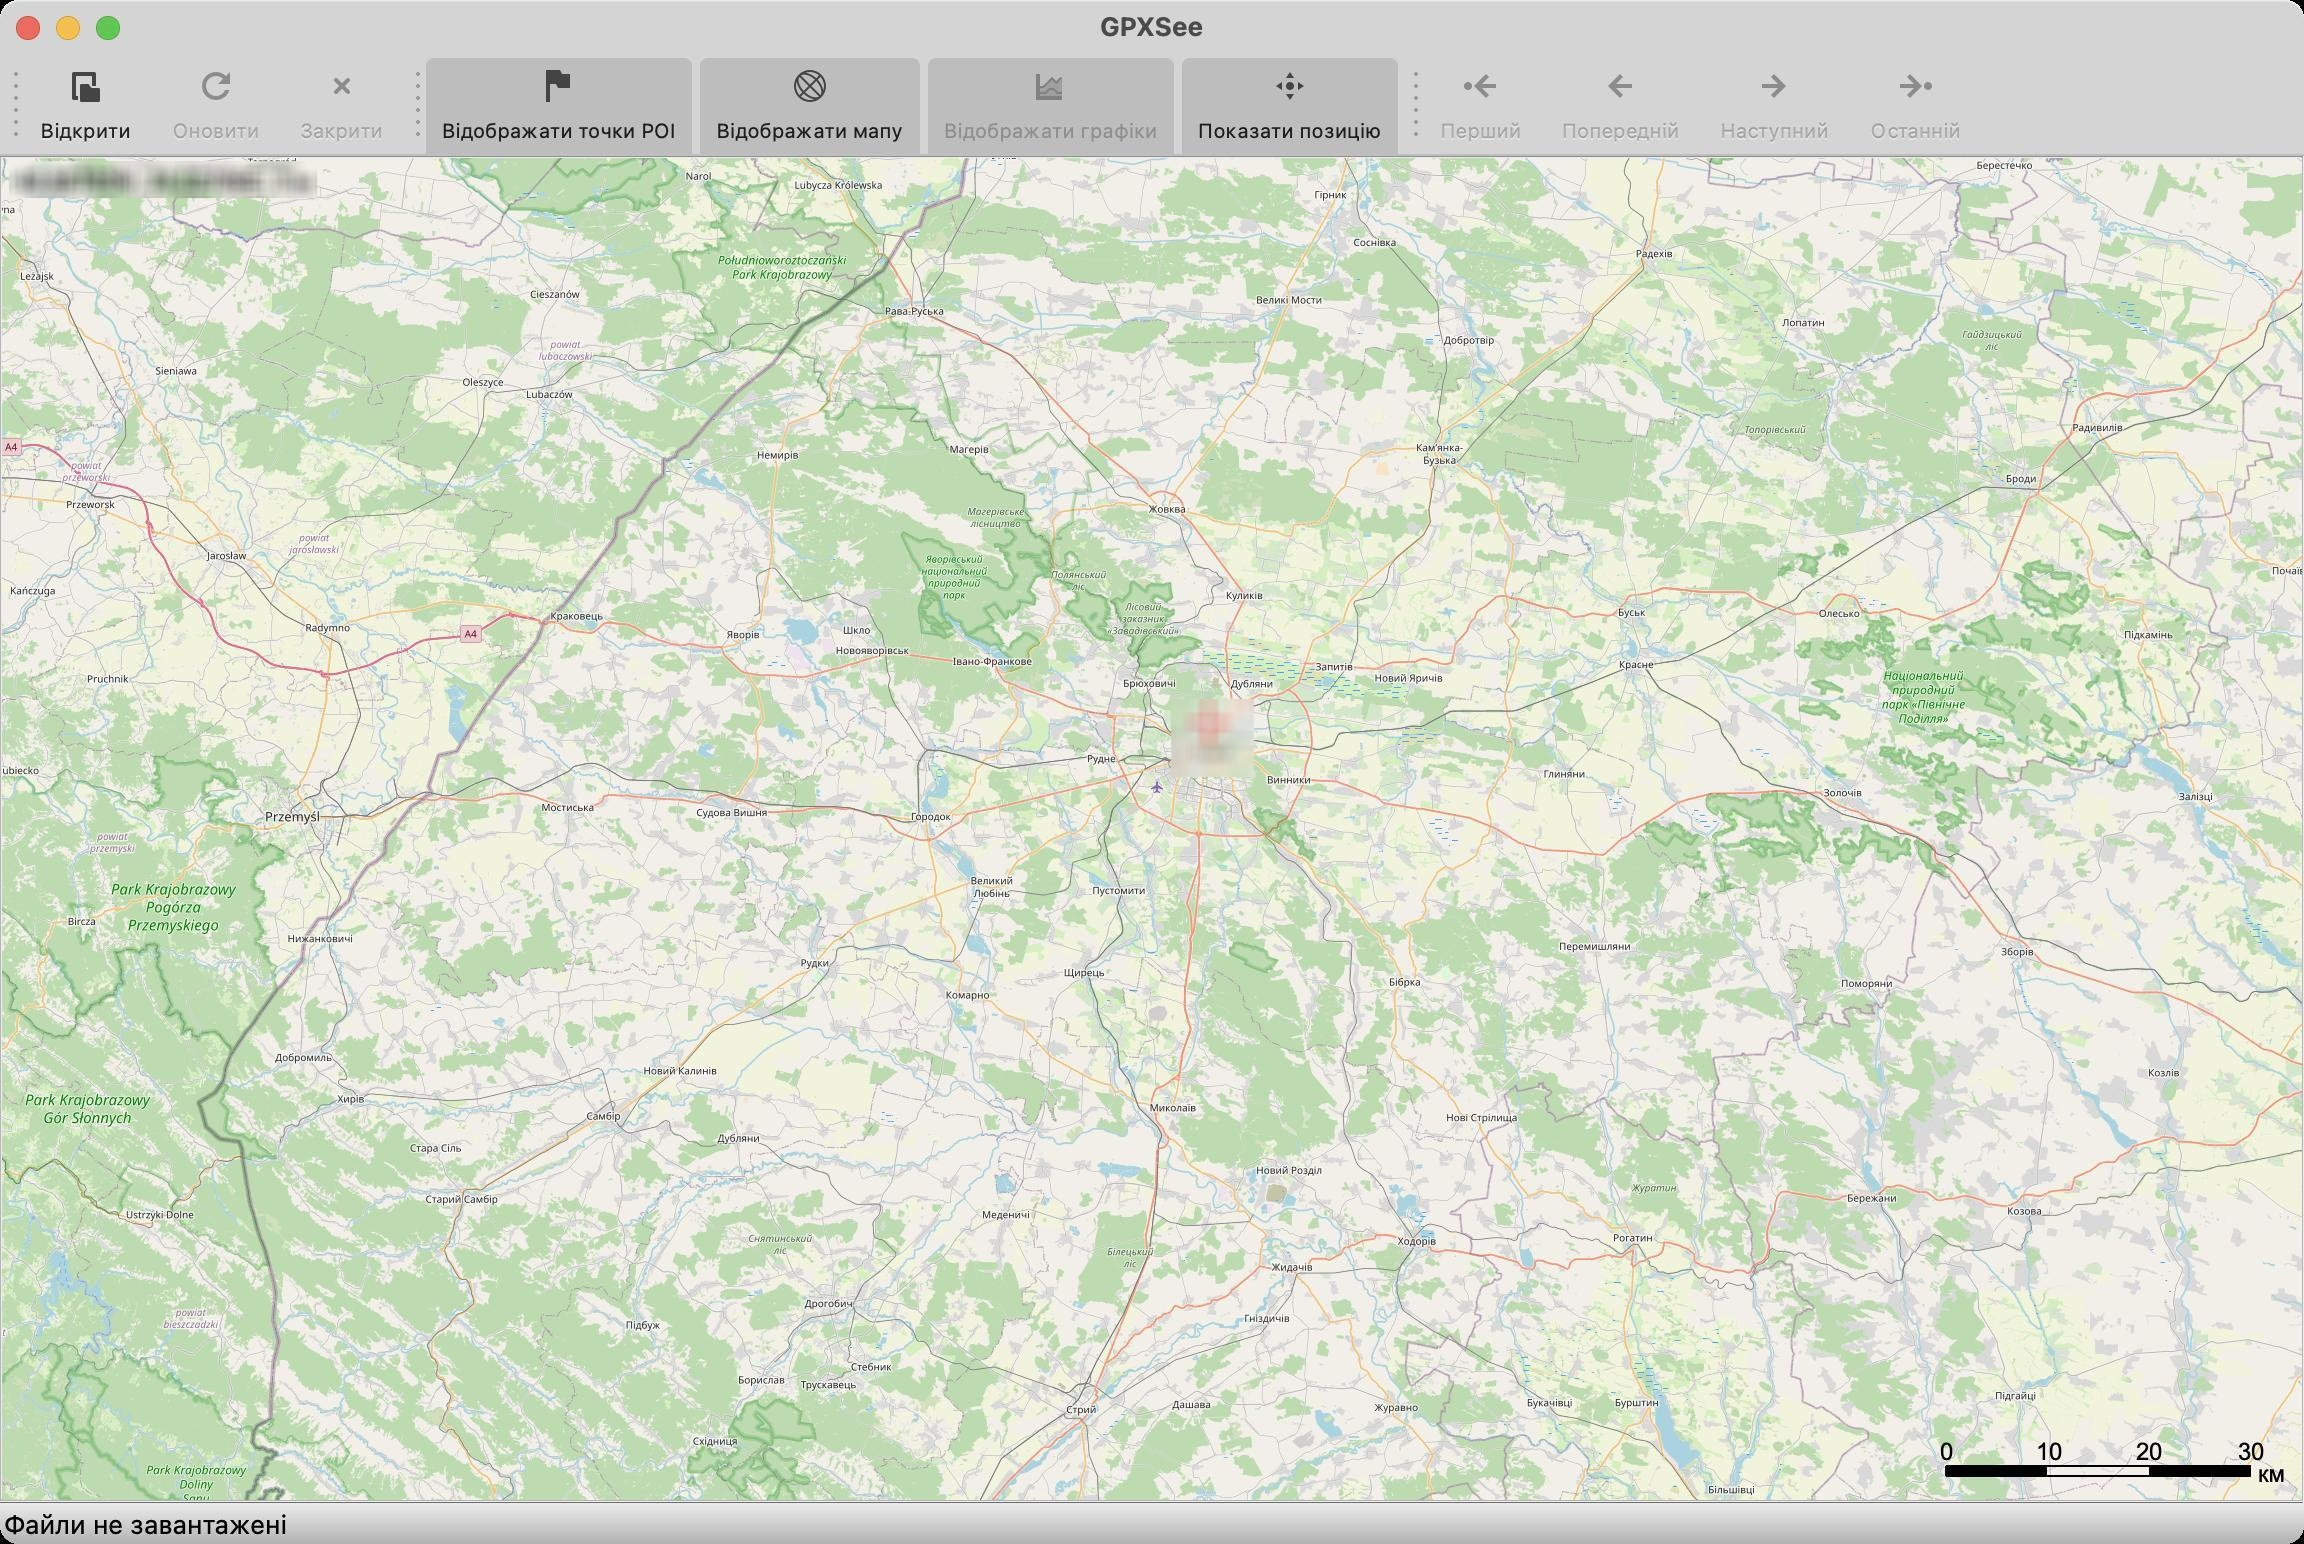
Accessibility tree:
{"name": "GPXSee", "role": "AXWindow", "description": null, "role_description": "звичайне вікно", "value": null, "position": "376.00;133.00", "size": "1152;772", "children": [{"name": "", "role": "AXStaticText", "description": "", "role_description": "текст", "value": null, "position": "0.00;751.00", "size": "1152;21", "children": [{"name": null, "role": "AXStaticText", "description": "", "role_description": "текст", "value": "Файли не завантажені", "position": "2.00;754.00", "size": "910;16", "children": []}, {"name": null, "role": "AXStaticText", "description": "", "role_description": "текст", "value": "", "position": "918.00;754.00", "size": "114;16", "children": []}, {"name": null, "role": "AXStaticText", "description": "", "role_description": "текст", "value": "", "position": "1038.00;754.00", "size": "114;16", "children": []}]}, {"name": "Відкрити", "role": "AXButton", "description": "Відкрити", "role_description": "кнопка", "value": null, "position": "12.00;29.00", "size": "62;48", "children": []}, {"name": "Оновити", "role": "AXButton", "description": "Оновити", "role_description": "кнопка", "value": null, "position": "78.00;29.00", "size": "60;48", "children": []}, {"name": "Закрити", "role": "AXButton", "description": "Закрити", "role_description": "кнопка", "value": null, "position": "142.00;29.00", "size": "58;48", "children": []}, {"name": "Відображати_точки_POI", "role": "AXCheckBox", "description": "Відображати точки POI", "role_description": "галочка", "value": 1, "position": "213.00;29.00", "size": "133;48", "children": []}, {"name": "Відображати_мапу", "role": "AXCheckBox", "description": "Відображати мапу", "role_description": "галочка", "value": 1, "position": "350.00;29.00", "size": "110;48", "children": []}, {"name": "Відображати_графіки", "role": "AXCheckBox", "description": "Відображати графіки", "role_description": "галочка", "value": 1, "position": "464.00;29.00", "size": "123;48", "children": []}, {"name": "Показати_позицію", "role": "AXCheckBox", "description": "Показати позицію", "role_description": "галочка", "value": 1, "position": "591.00;29.00", "size": "108;48", "children": []}, {"name": "Перший", "role": "AXButton", "description": "Перший", "role_description": "кнопка", "value": null, "position": "712.00;29.00", "size": "57;48", "children": []}, {"name": "Попередній", "role": "AXButton", "description": "Попередній", "role_description": "кнопка", "value": null, "position": "773.00;29.00", "size": "75;48", "children": []}, {"name": "Наступний", "role": "AXButton", "description": "Наступний", "role_description": "кнопка", "value": null, "position": "852.00;29.00", "size": "71;48", "children": []}, {"name": "Останній", "role": "AXButton", "description": "Останній", "role_description": "кнопка", "value": null, "position": "927.00;29.00", "size": "62;48", "children": []}, {"name": "", "role": "AXSplitGroup", "description": "", "role_description": "група розділених областей", "value": null, "position": "0.00;78.00", "size": "1152;673", "children": []}, {"name": null, "role": "AXButton", "description": null, "role_description": "кнопка закривання", "value": null, "position": "7.00;6.00", "size": "14;16", "children": []}, {"name": null, "role": "AXButton", "description": null, "role_description": "кнопка повноекранного режиму", "value": null, "position": "47.00;6.00", "size": "14;16", "children": [{"name": null, "role": "AXGroup", "description": null, "role_description": "група", "value": null, "position": "47.00;6.00", "size": "14;16", "children": [{"name": null, "role": "AXGroup", "description": null, "role_description": "група", "value": null, "position": "47.00;6.00", "size": "14;16", "children": []}]}]}, {"name": null, "role": "AXButton", "description": null, "role_description": "кнопка згортання", "value": null, "position": "27.00;6.00", "size": "14;16", "children": []}, {"name": null, "role": "AXStaticText", "description": null, "role_description": "текст", "value": "GPXSee", "position": "548.00;5.00", "size": "56;16", "children": []}]}